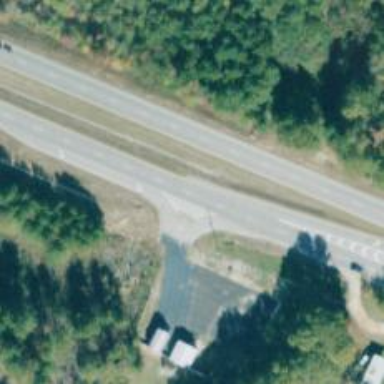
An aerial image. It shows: Expressway with asphalt surface categorized as trunk highway.